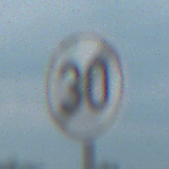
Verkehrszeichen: EndeGeschwindigkeit30
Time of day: MorningAfternoon
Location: Outdoor (Nature)
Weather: PartlyCloudy
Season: NotSpecified
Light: Natural